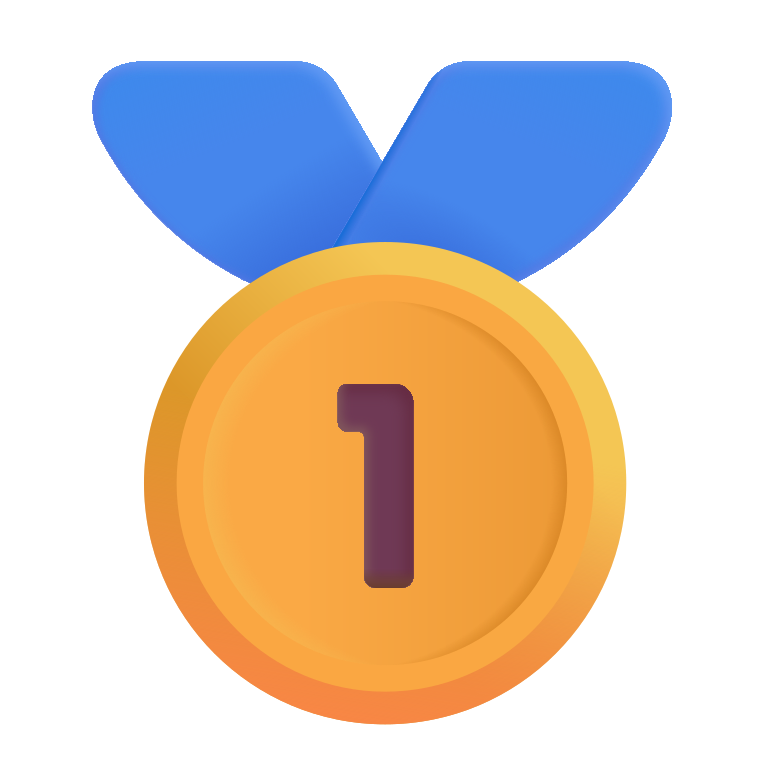
1st place medal color